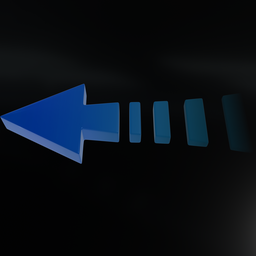
Label: decoration